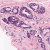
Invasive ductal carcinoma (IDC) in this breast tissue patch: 1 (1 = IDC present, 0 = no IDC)